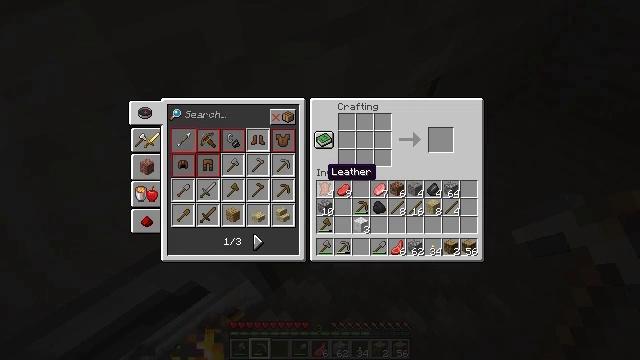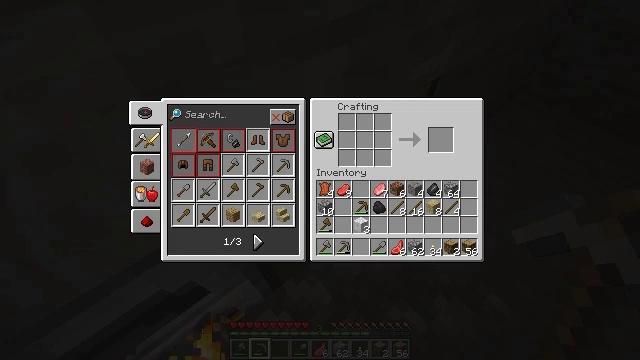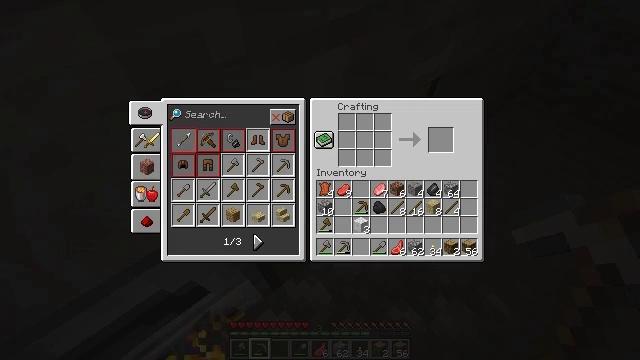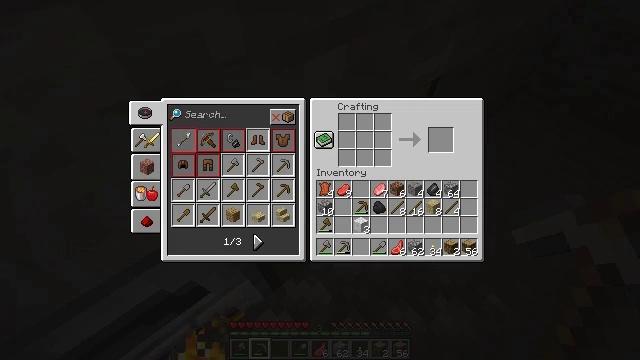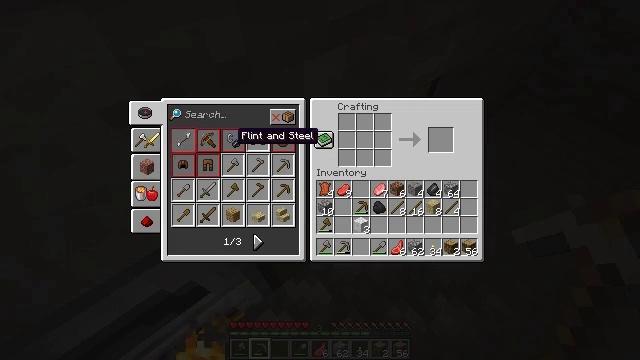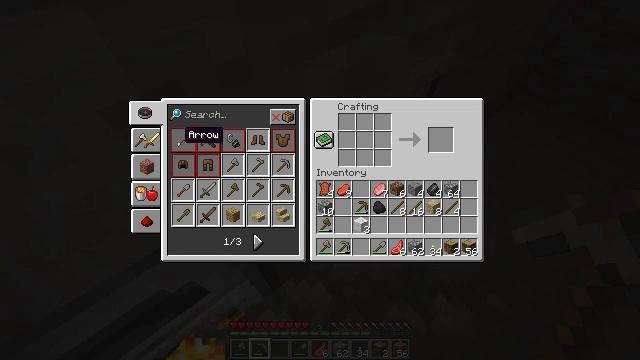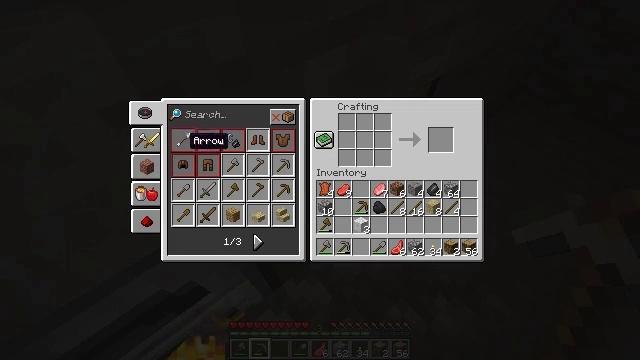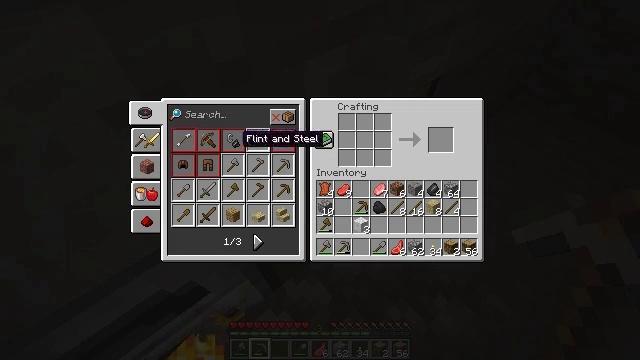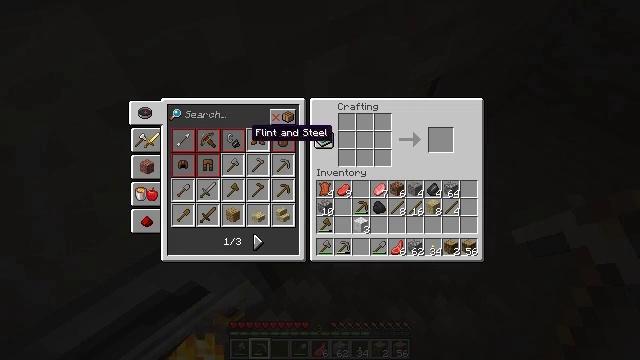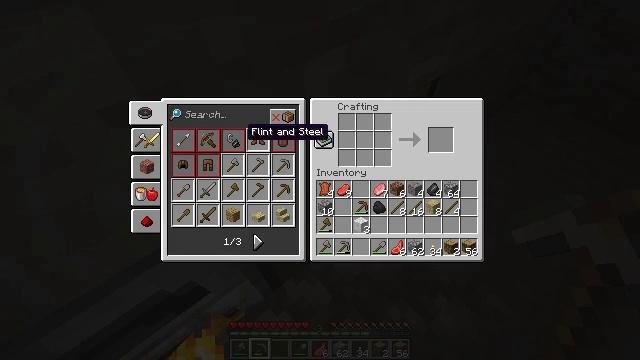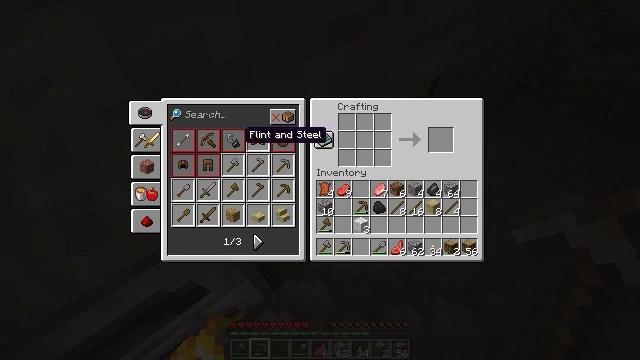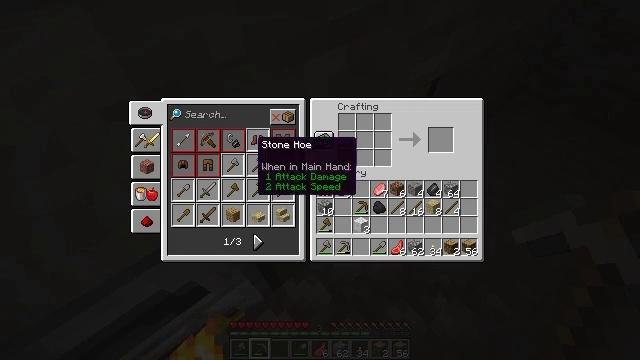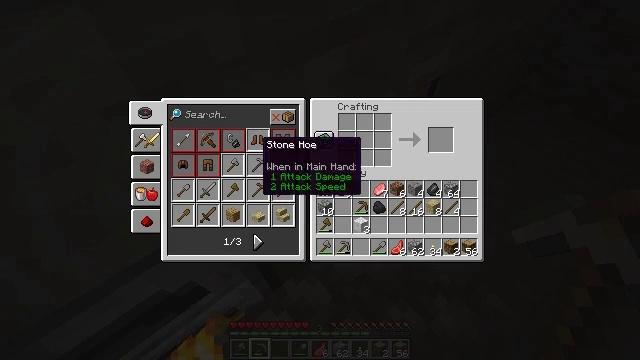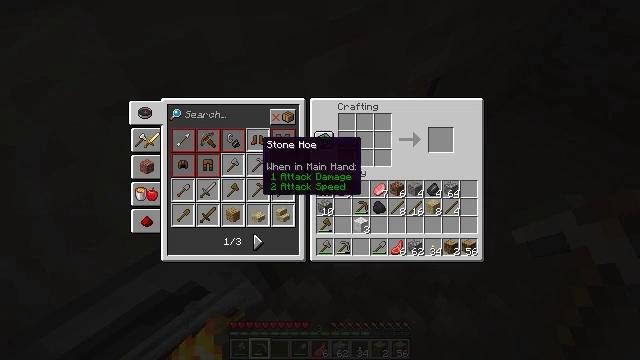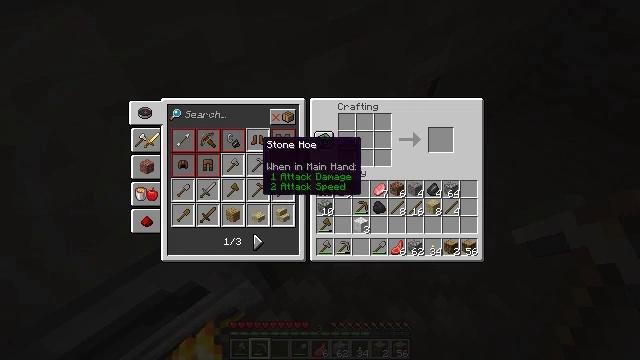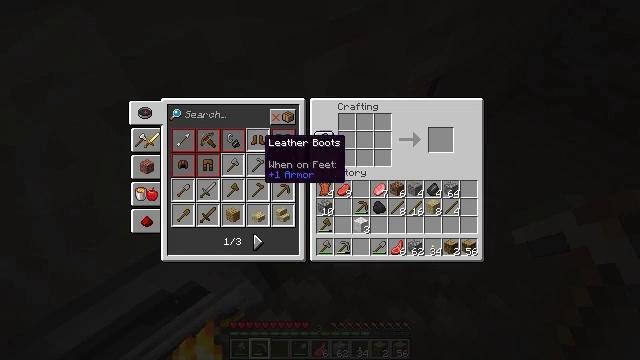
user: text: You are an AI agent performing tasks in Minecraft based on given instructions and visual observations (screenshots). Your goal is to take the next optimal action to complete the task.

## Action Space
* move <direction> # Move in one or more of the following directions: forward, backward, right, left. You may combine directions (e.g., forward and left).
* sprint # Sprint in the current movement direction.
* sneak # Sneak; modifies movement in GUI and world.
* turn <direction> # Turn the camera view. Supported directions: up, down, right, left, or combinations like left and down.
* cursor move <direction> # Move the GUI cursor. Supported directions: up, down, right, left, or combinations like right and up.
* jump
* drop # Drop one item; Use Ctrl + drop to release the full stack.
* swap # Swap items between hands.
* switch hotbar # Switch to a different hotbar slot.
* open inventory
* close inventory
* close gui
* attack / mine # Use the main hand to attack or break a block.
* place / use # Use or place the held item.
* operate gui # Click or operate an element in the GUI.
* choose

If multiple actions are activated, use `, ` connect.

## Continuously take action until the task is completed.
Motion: motion action
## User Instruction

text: Use leather in the crafting table to make leather boots.
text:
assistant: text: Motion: no_op
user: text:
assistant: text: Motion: cursor move left
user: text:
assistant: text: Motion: cursor move left
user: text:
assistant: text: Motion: cursor move left and up
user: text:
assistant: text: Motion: cursor move left
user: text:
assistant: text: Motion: no_op
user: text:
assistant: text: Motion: cursor move right
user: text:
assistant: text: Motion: cursor move right
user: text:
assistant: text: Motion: no_op
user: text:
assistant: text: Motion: no_op
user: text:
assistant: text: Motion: cursor move right and down
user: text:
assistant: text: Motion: no_op
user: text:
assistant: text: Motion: no_op
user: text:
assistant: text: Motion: no_op
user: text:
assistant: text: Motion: no_op
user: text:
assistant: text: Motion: no_op
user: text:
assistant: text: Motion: no_op
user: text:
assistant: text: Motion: no_op
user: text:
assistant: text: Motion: no_op
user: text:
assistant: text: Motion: no_op
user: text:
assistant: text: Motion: no_op
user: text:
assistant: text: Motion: no_op
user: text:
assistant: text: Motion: no_op
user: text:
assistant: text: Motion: no_op
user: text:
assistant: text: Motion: cursor move right
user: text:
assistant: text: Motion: cursor move right
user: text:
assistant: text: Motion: cursor move right
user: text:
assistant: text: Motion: no_op
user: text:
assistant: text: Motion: cursor move right
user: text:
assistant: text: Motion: no_op